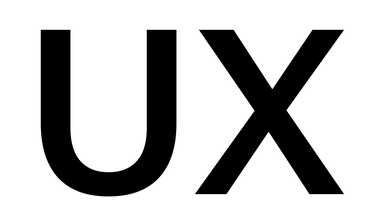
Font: InstrumentSans_SemiBold